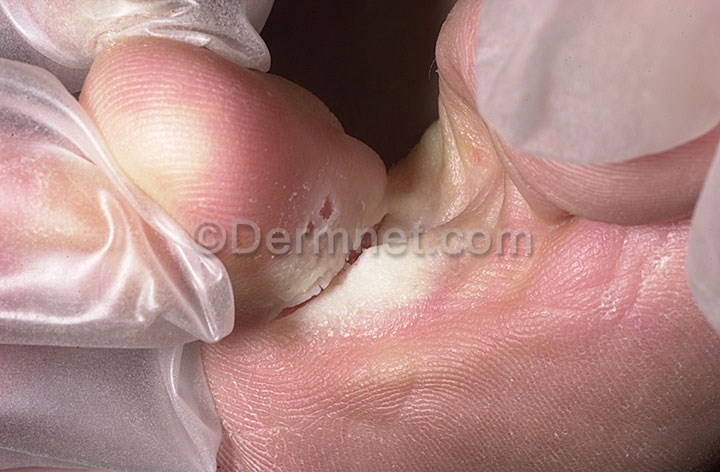
Disease: Tinea Ringworm Candidiasis and other Fungal Infections